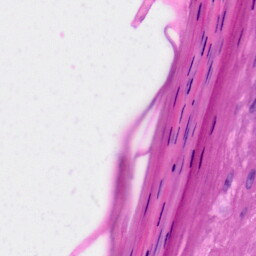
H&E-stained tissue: Skin